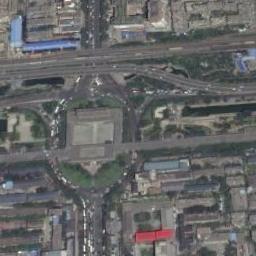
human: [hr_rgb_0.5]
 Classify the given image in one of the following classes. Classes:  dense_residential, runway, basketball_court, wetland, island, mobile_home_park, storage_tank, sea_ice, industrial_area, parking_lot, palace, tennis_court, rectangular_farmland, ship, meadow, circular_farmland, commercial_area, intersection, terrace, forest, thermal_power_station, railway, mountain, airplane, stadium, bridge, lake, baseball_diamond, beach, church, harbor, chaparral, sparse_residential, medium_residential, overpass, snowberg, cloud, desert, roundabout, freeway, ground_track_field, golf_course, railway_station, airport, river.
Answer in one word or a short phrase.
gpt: roundabout